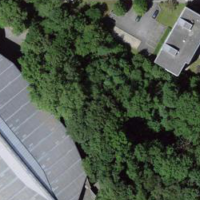
EUNIS habitat code: 55
Species observed at this site:
Primula vulgaris